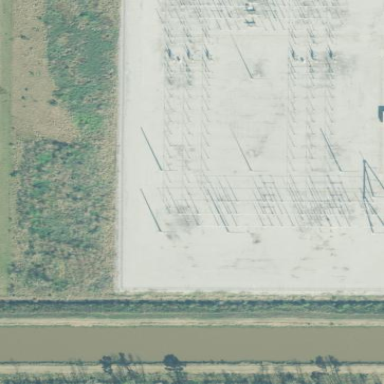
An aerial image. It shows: Substation for switching power equipment surrounded by fence.